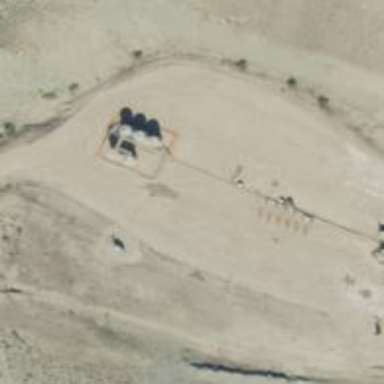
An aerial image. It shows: Petroleum well that is man-made.